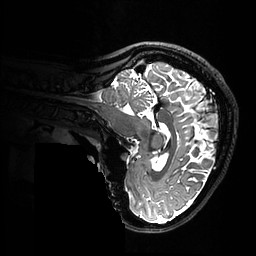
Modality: T2w
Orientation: sagittal
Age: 23
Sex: female
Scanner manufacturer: ge
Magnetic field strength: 3 T
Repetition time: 3.202 s
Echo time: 0.06636 s